Question: I'd like to display an error next to the fields that are wrong. I have that code for my page :
'''
<!DOCTYPE html PUBLIC "-//W3C//DTD XHTML 1.0 Transitional//EN"
"http://www.w3.org/TR/xhtml1/DTD/xhtml1-transitional.dtd">
<html xmlns="http://www.w3.org/1999/xhtml"
xmlns:ui="http://java.sun.com/jsf/facelets"
xmlns:h="http://java.sun.com/jsf/html"
xmlns:f="http://java.sun.com/jsf/core">
<ui:composition template="/WEB-INF/templates/basic.xhtml">
<ui:define name="content">
<h:form>
<h:panelGrid columns="3">
<h:outputText value="Firstname"/>
<h:inputText id="firstName" value="#{account.firstName}" required="true">
<f:validator validatorId="stringAlphaValidator"/>
</h:inputText>
<h:message for="firstName" errorStyle="color:red; display:block"/>
<h:outputText value="Lastname"/>
<h:inputText id="lastName" value="#{account.lastName}" required="true">
<f:validator validatorId="stringAlphaValidator"/>
</h:inputText>
<h:message for="lastName" errorStyle="color:red; display:block"/>
<h:outputText value="Login"/>
<h:inputText id="login" value="#{account.login}" required="true">
<f:validator validatorId="stringAlphaValidator"/>
</h:inputText>
<h:message for="login" errorStyle="color:red; display:block"/>
<h:outputText value="Password"/>
<h:inputText id="password" value="#{account.password}" required="true">
</h:inputText>
<h:message for="password" errorStyle="color:red; display:block"/>
<h:outputText value="Address"/>
<h:inputText id="address" value="#{account.address}" required="true">
<f:validator validatorId="stringAlphaNumericValidator"/>
</h:inputText>
<h:message for="address" errorStyle="color:red; display:block"/>
<h:outputText value="Email"/>
<h:inputText id="email" value="#{account.email}" required="true">
<f:validator validatorId="emailAddressValidator"/>
</h:inputText>
<h:message for="email" errorStyle="color:red; display:block"/>
</h:panelGrid>
<h:commandButton value="Register"/>
<h:messages globalOnly="true"/>
</h:form>
</ui:define>
</ui:composition>
</html>
'''
If a field is empty and I press the 'Register' button, I get that (here all fields are empty):

(sorry the error is in french. I don't know if it comes from my eclipse language or my tomcat server)
I didn't write this ! This is a text that my program writes on it's own somehow... How do I remove this ?
Also, this is a register page, I'd like to add to my DB the user (if the fields are right) and then change of page with the action 'login'. How can I call a method to do that before it changes of page ?
If you need to see more code, like the validator classes, I can add it.
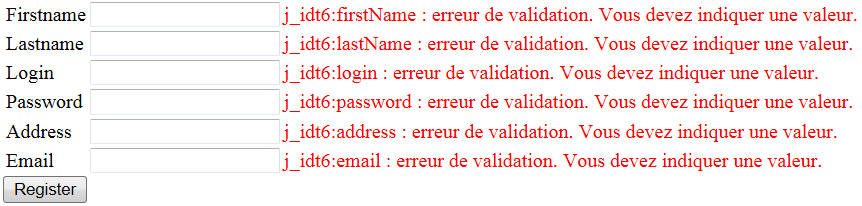
Answer: I managed it this way (personnaly) :
'''
<!DOCTYPE html PUBLIC "-//W3C//DTD XHTML 1.0 Transitional//EN"
"http://www.w3.org/TR/xhtml1/DTD/xhtml1-transitional.dtd">
<html xmlns="http://www.w3.org/1999/xhtml"
xmlns:ui="http://java.sun.com/jsf/facelets"
xmlns:h="http://java.sun.com/jsf/html"
xmlns:f="http://java.sun.com/jsf/core">
<ui:composition template="/WEB-INF/templates/basic.xhtml">
<ui:define name="content">
<h:form>
<h:panelGrid columns="3">
<h:outputText value="Firstname"/>
<h:inputText id="firstName" value="#{account.firstName}" required="true" requiredMessage="The field is empty" validatorMessage="String is not valid (only characters a-z A-Z)">
<f:validateRegex pattern="[a-zA-Z]+"/>
</h:inputText>
<h:message for="firstName" errorStyle="color:red; display:block"/>
<h:outputText value="Lastname"/>
<h:inputText id="lastName" value="#{account.lastName}" required="true" requiredMessage="The field is empty" validatorMessage="String is not valid (only characters a-z A-Z)">
<f:validateRegex pattern="[a-zA-Z]+"/>
</h:inputText>
<h:message for="lastName" errorStyle="color:red; display:block"/>
<h:outputText value="Login"/>
<h:inputText id="login" value="#{account.login}" required="true" requiredMessage="The field is empty" validatorMessage="String is not valid (only characters a-z A-Z 0-9)">
<f:validateRegex pattern="[a-zA-Z0-9]+"/>
</h:inputText>
<h:message for="login" errorStyle="color:red; display:block"/>
<h:outputText value="Password"/>
<h:inputSecret id="password1" value="#{account.password1}" required="true" requiredMessage="Enter a password">
</h:inputSecret>
<h:message for="password1" errorStyle="color:red; display:block"/>
<h:outputText value=""/>
<h:inputSecret id="password2" value="#{account.password2}"/>
<h:outputText value=""/>
<h:outputText value="Address"/>
<h:inputText id="address" value="#{account.address}" required="true" requiredMessage="The field is empty" validatorMessage="Wrong address (eg.: 42bis My address)">
<f:validateRegex pattern="[a-zA-Z0-9]+ [a-zA-Z ]+"/>
</h:inputText>
<h:message for="address" errorStyle="color:red; display:block"/>
<h:outputText value="Email"/>
<h:inputText id="email" value="#{account.email}" required="true" requiredMessage="The field is empty" validatorMessage="The email is not valid">
<f:validateRegex pattern="^[a-z0-9._%+-]+@[a-z0-9.-]+\.[a-z]{2,4}$"/>
</h:inputText>
<h:message for="email" errorStyle="color:red; display:block"/>
</h:panelGrid>
<h:commandButton value="Register" action="#{account.action}"/>
<h:messages globalOnly="true"/>
</h:form>
</ui:define>
</ui:composition>
</html>
'''